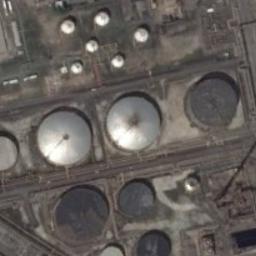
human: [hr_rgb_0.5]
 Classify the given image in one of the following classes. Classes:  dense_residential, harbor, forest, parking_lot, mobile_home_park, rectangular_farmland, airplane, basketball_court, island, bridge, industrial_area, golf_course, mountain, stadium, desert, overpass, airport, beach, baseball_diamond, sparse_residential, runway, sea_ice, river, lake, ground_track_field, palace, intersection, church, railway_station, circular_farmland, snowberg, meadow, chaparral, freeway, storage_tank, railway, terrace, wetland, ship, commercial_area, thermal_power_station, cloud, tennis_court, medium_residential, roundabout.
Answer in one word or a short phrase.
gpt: storage_tank